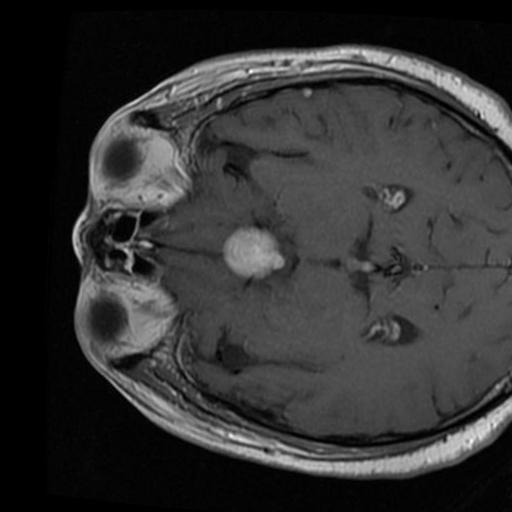
Label: brain_tumor